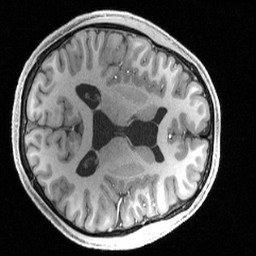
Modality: T1w
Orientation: axial
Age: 19
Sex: male
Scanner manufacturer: siemens
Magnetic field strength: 3 T
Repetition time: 2.4 s
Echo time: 0.00224 s